Explain the disparities between the first and second image.
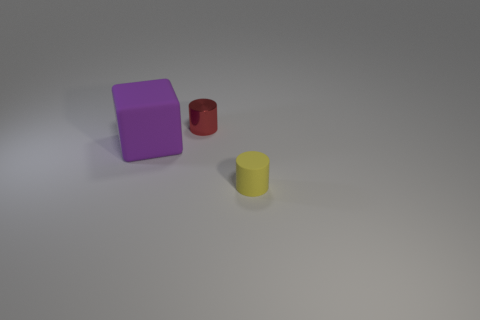
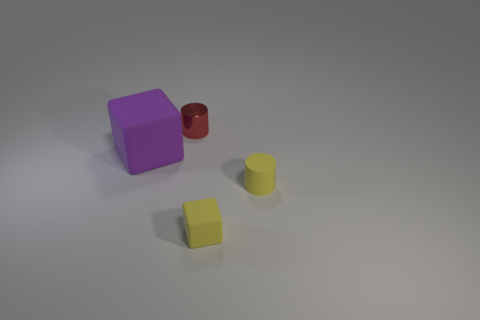
the tiny cube has been newly placed
the yellow matte cube has been added
the yellow cube has been newly placed
the small block has appeared
the small yellow matte block that is to the left of the red thing has been added
the small yellow matte cube that is to the left of the small red metallic cylinder has been newly placed
the tiny yellow matte cube that is in front of the yellow cylinder has been newly placed